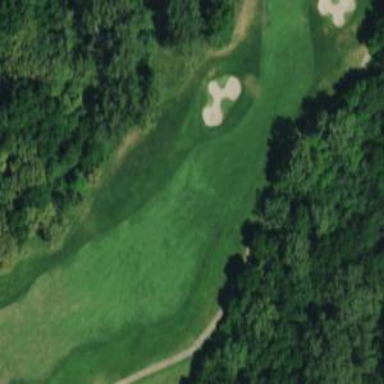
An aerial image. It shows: Golf hole.